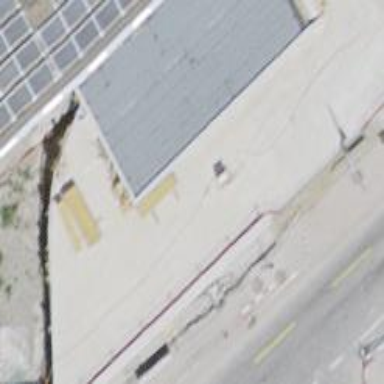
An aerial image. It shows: Charging station.